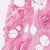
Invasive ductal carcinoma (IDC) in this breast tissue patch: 0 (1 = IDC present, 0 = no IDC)